Question: I'm just playing around with Java 2D for a weekend-project. What I try to accomplish is simply to load and draw an image at position 50,50 away from the origin. Now when I try to do exactly that, with
'''
g2d.drawImage(imageLeft, 50, 50, 200, 200, null);
'''
then I get the following:

Frankly, this confuses me a little bit. Why does the x-part of the translation get scaled differently than the y-part? What is going on here? Must be an obvious beginner's mistake, but I cannot figure it out the reason for this behavior for the life of me ;-)
The complete code I use to draw the image is:
'''
final IsogenWindow window = new IsogenWindow();
final BufferedImage imageLeft = loadImage(new File(getClass().getResource("/texture/tile1.png").toURI()));
final Graphics2D g2d = Graphics2D)window.getGraphics();
window.setSize(1000, 1000);
window.setVisible(true);
g2d.drawImage(imageLeft, 50, 50, 200, 200, null);
'''
EDIT 1:
To try out DontRelaX' suggestion, I changed my code so a panel is added to the JFrame and its Graphic2D object is used for drawing:
'''
getContentPane().setLayout(null);
this.renderPanel = new JPanel();
getContentPane().add(renderPanel);
final Graphics2D g2d = (Graphics2D)renderPanel.getGraphics();
...
g2d.drawImage(imageLeft, 50, 50, 200, 200, null);
'''
Unfortunately, the result is still the same. But I think DontRelaX is on the right track. Any further suggestions?
EDIT 2: Basically DontRelaX' answer was correct. I indeed used not the renderPanel's Graphics2D but instead still the JFrame's Graphics2D object.
Cheers,
nanoquack
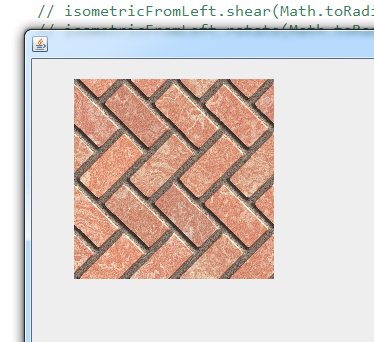
Answer: Pixels count from left top corner of window, not gray place. Add panel to your window and draw on it.